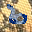
Label: 6